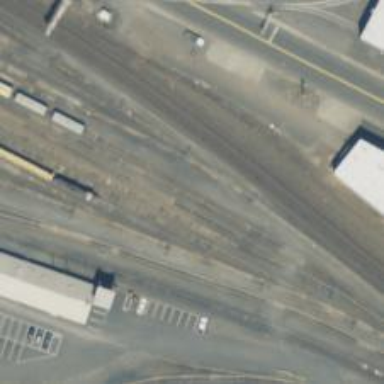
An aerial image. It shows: Railway yard in service.